Question: I am trying to display a pixmap on the Graphic View widget. I believe what it is missing is a way to actually link the QGraphicsScene "scene" to the widget I have on the form, seeing that you can create multiple Graphics View Objects there must be a way to explicitly state which Graphics View item you want the pixmap to be displayed on. The Graphics View widget object is called PixMapView, using the same name as my GraphicsView object in my code did not change the functionality of my program. The code below compiles but just shows a blank white Graphics View object. My goal is to create a diagonal line on the pixmap and display it on the Graphics View Object. Previously the first section of code, all the way to the start of the while loop, worked with fillRect and some Auto-fill backround code. I believe the problem is purely in the section of code after the while loop *The while loop is essentially the only part not from Qt documentation. So in short could someone look at this code and see why my pixmap is not displaying on my Graphics View Widget.
'''
CanvasTest::CanvasTest(QWidget *parent) :
QMainWindow(parent),
ui(new Ui::CanvasTest)
{
ui->setupUi(this);
QPixmap pm(200,200);
QPainter pmp(&pm);
pmp.setPen(Qt::black);
int counter = 0;
while (counter < 200)
{
pmp.drawPoint(counter,counter);
counter++;
}
pmp.end();
QGraphicsScene scene;
QGraphicsPixmapItem item(pm);
scene.addItem(&item);
QGraphicsView view(&scene);
view.show();
}
'''
What the form looks like with the Graphic View Widget

I would like to display the diagonal line on the widget presented in the image
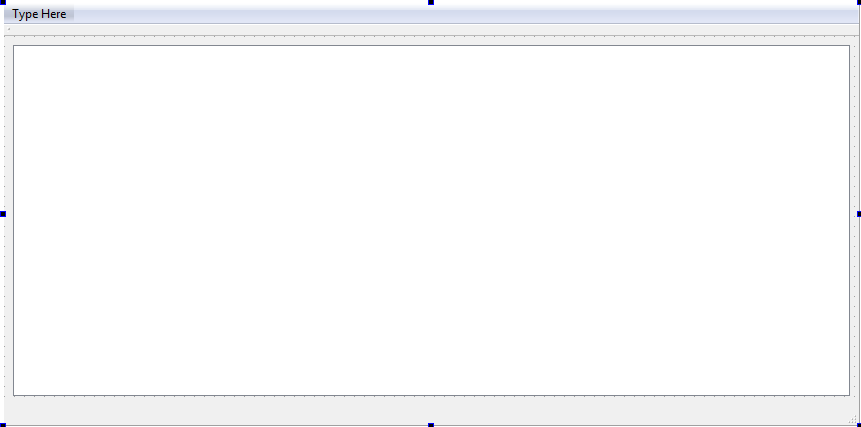
Answer: '''
ui->(whatever name your widget has)->( any method your widget is associated with)
'''
Note: this is due to the automatic code ui->setupUI(this);